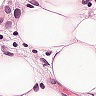
Metastatic tissue present: yes